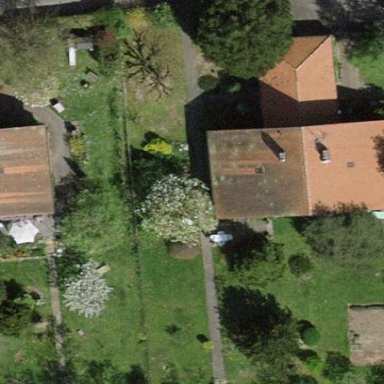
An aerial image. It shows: Garden enclosed by fence.